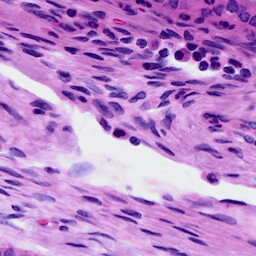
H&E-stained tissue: Cervix